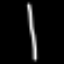
Label: line